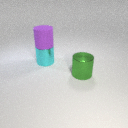
large green metal cylinder in front of large cyan metal cylinder